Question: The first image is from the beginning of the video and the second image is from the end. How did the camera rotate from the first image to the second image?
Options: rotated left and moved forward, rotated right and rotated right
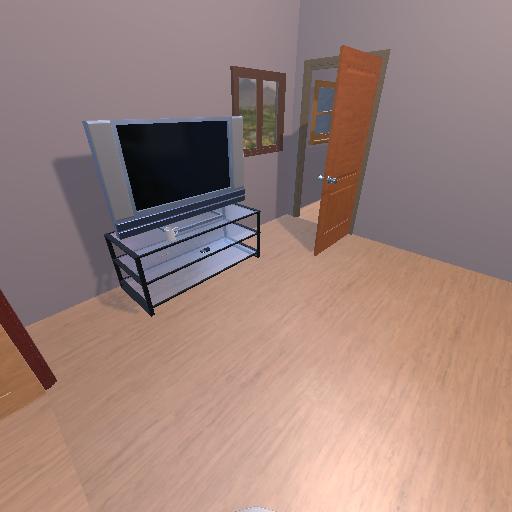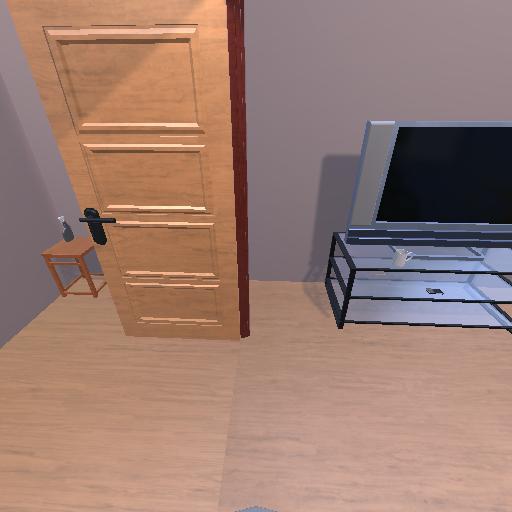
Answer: rotated left and moved forward